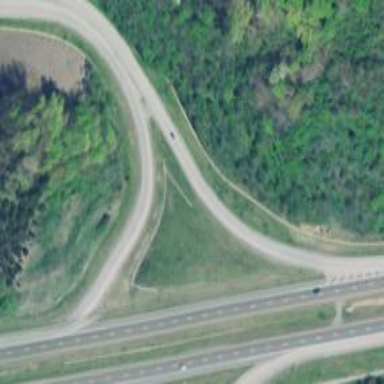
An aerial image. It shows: Trunk link highway.